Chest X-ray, PA view. Patient: 37 years old, sex F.
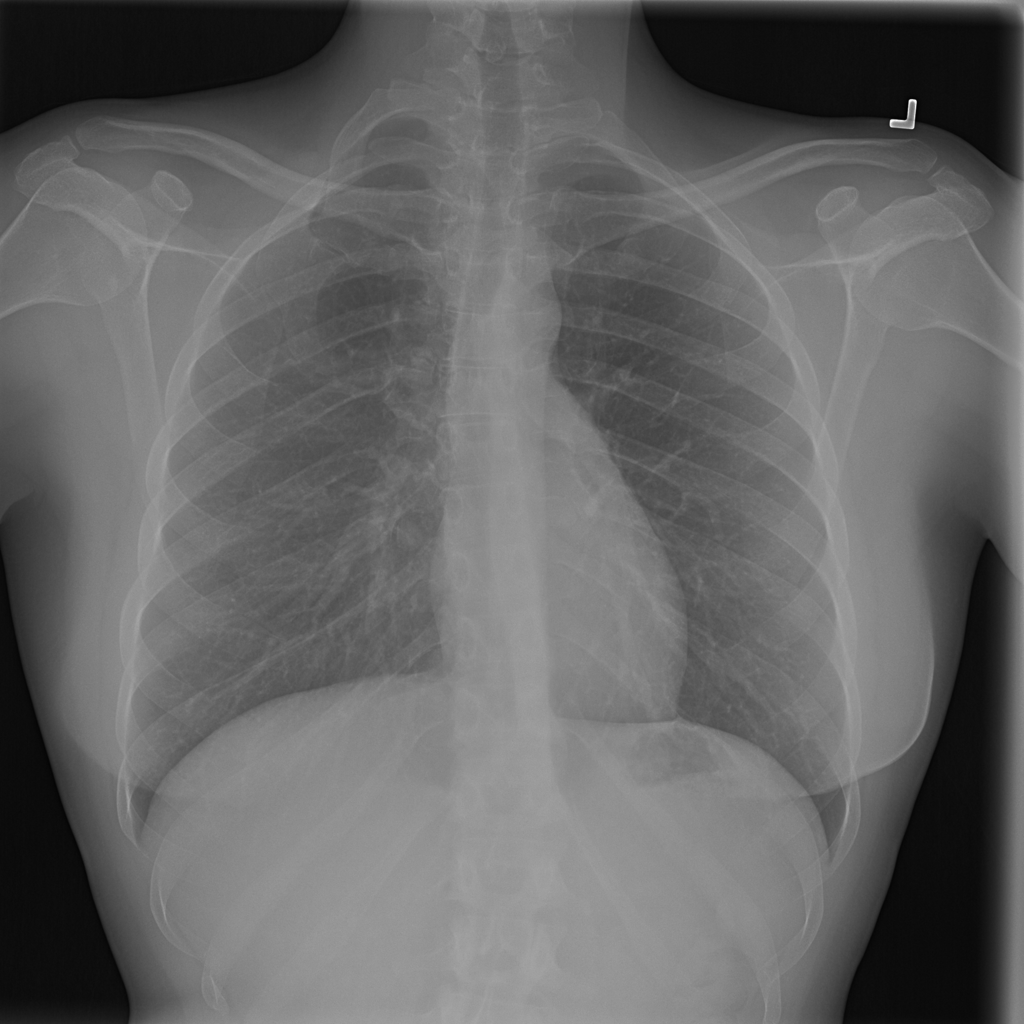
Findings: No Finding